七年级 · 解析几何
如图, 已知 $A B / / C D$, 点 $E, F$ 分别在直线 $A B, C D$ 上, 点 $P$ 在 $A B, C D$ 之间且在 $E F$ 的左侧. 若将射线 $E A$ 沿 $E P$ 折叠, 射线 $F C$ 沿 $F P$ 折叠, 折叠后的两条射线互相垂直, 则 $\angle E P F$ 的度数为 $\qquad$ .

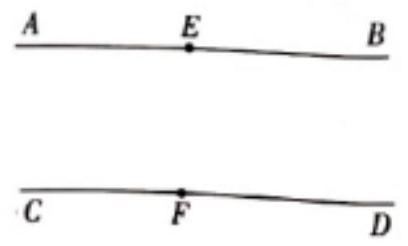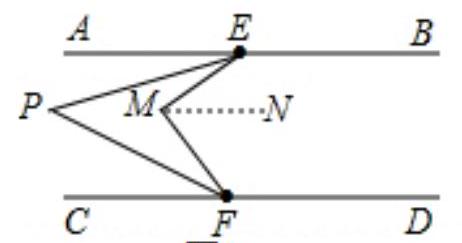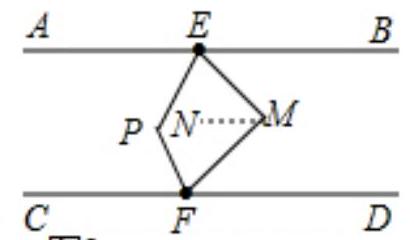
答案: 【答案】 $45^{\circ}$ 或 $135^{\circ}$

解: 如图1, 过 $M$ 作 $M N / / A B$,

图1

$\because A B / / C D$,

$\therefore A B / / C D / / N M$,

$\therefore \angle A E M=\angle E M N, \angle N M F=\angle M F C$,

$\because \angle E M F=90^{\circ}$,

$\therefore \angle A E M+\angle C F M=90^{\circ}$,

同理可得 $\angle P=\angle A E P+\angle C F P$,

由折叠可得: $\angle A E P=\angle P E M=\frac{1}{2} \angle A E M, \angle P F C=\angle P F M=\frac{1}{2} \angle C F M$,

$\therefore \angle P=\frac{1}{2}(\angle A E M+\angle C F M)=45^{\circ}$;

如图2, 过 $M$ 作 $M N / / A B$,

图2

$\because A B / / C D$,
$\therefore A B / / C D / / N M$,

$\therefore \angle A E M+\angle E M N=180^{\circ}, \angle N M F+\angle M F C=180^{\circ}$,

$\therefore \angle A E M+\angle E M F+\angle C F M=360^{\circ}$,

$\because \angle E M F=90^{\circ}$,

$\therefore \angle A E M+\angle C F M=360^{\circ}-90^{\circ}=270^{\circ}$,

由折叠可得: $\angle A E P=\angle P E M=\frac{1}{2} \angle A E M, \angle P F C=\angle P F M=\frac{1}{2} \angle C F M$,

$\therefore \angle P=270^{\circ} \times \frac{1}{2}=135^{\circ}$,

综上所述: $\angle E P F$ 的度数为 $45^{\circ}$ 或 $135^{\circ}$.

故答案为 $45^{\circ}$ 或 $135^{\circ}$.